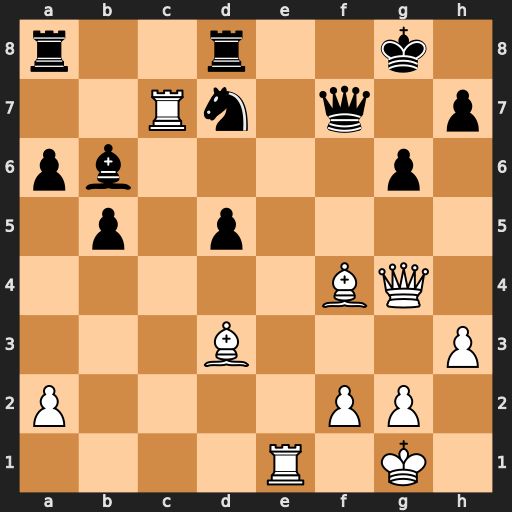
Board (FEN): r2r2k1/2Rn1q1p/pb4p1/1p1p4/5BQ1/3B3P/P4PP1/4R1K1
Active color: w
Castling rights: -
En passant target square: -
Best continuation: Rc6 Bxf2+ Kxf2